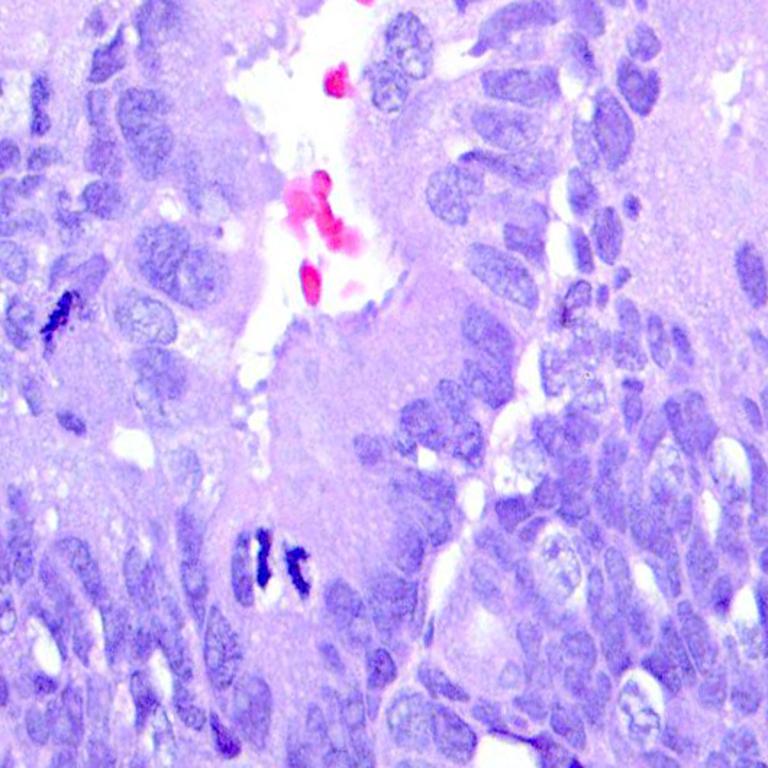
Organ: colon
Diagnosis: adenocarcinomas